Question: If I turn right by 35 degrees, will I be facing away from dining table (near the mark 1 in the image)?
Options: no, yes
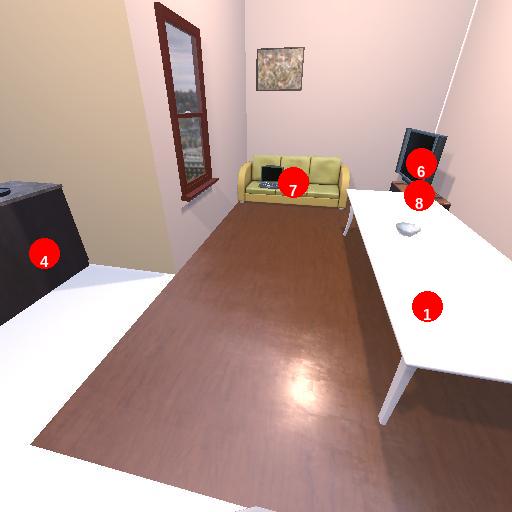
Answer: no